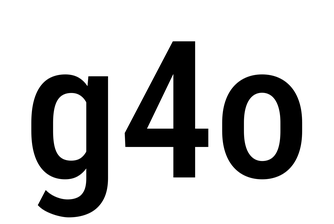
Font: Roboto_Condensed_Medium